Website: macys
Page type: account-selection
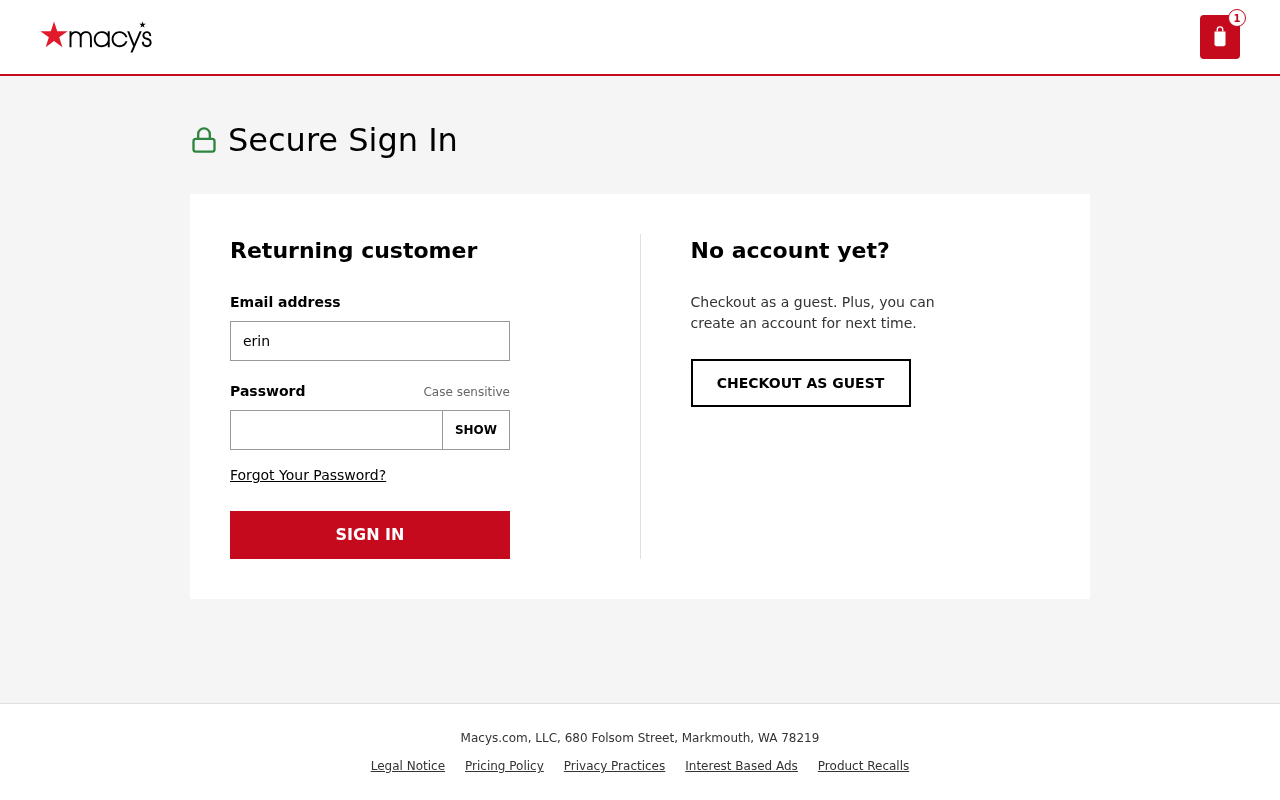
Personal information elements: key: PII_EMAIL
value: erin_meyer@gmail.com
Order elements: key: ORDER_NUM_ITEMS
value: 1